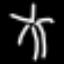
Label: palm tree